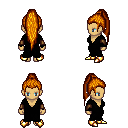
a pixel art fantasy rpg character, female body template, human, tanned skin, black robe, metal pants, dark blonde extra-long topknot hairstyle, leather bracers, gold boots, four views (front, back, left, right), 2x2 character sprite sheet, small pixel art, hard edges, no anti-aliasing